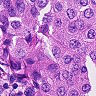
Metastatic tissue present: yes